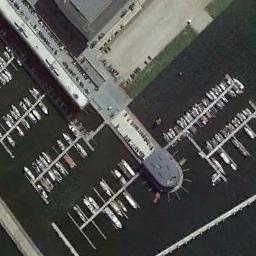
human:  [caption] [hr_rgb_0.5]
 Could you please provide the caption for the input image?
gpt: There is little traffic on the road near the harbor .

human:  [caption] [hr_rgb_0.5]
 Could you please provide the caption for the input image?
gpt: Many ships are in the harbor .

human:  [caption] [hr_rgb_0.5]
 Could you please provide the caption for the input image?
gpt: Many ships are neatly moored on the sea next to the harbor next to the parking lot .

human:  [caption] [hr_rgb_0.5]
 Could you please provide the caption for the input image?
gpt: The harbor with lots of neatly docked boats is surrounded by some parking lots and a building .

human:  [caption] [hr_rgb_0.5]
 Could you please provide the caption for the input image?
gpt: There are some parking lots and many ships at the harbor .